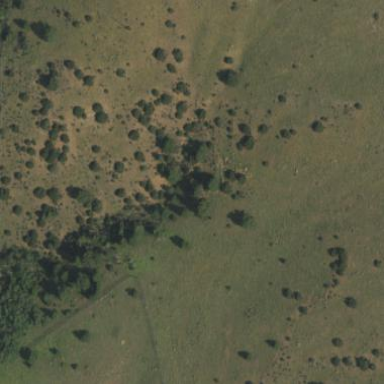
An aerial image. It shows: Woodland filled with evergreen needle-leaved trees.